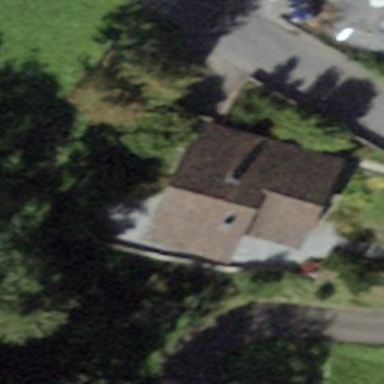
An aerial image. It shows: Detached building.